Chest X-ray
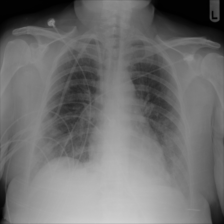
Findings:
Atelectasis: negative
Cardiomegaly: negative
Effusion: negative
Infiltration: positive
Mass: positive
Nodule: negative
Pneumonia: negative
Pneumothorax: negative
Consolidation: negative
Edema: negative
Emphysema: negative
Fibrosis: negative
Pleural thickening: negative
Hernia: negative